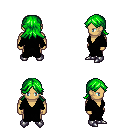
a pixel art fantasy rpg character, male body template, human, tanned skin, black robe, teal pants, green loose hair, metal boots, four views (front, back, left, right), 2x2 character sprite sheet, small pixel art, hard edges, no anti-aliasing